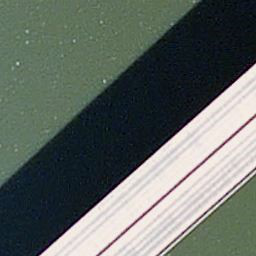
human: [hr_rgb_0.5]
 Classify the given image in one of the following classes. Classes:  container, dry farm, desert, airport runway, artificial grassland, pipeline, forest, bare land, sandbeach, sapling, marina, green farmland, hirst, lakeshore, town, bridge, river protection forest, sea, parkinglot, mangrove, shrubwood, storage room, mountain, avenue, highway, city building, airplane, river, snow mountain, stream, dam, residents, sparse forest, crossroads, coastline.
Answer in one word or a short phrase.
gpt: bridge